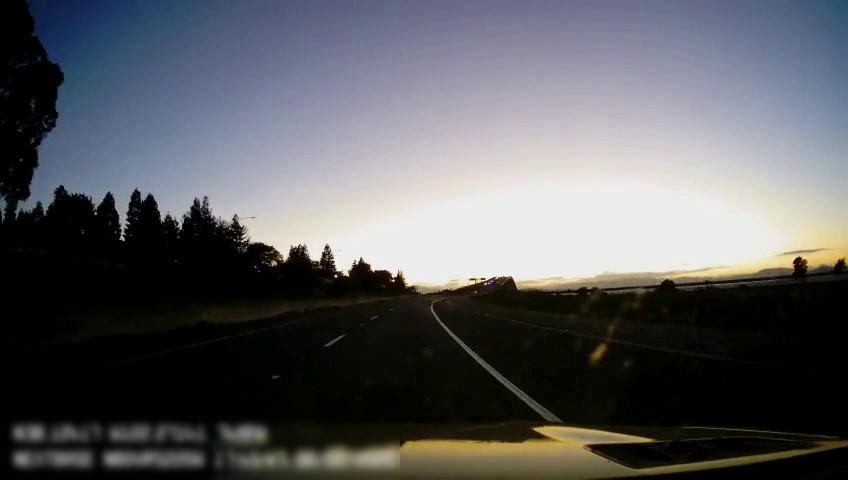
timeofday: Dusk/Dawn/Twilight
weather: Sunny
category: Drivable Space
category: Lanes | Current Lane
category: Lanes | Current Lane
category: Lanes | Alternate Lane
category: Lanes | Alternate Lane